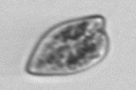
Label: Prorocentrum_dentatum